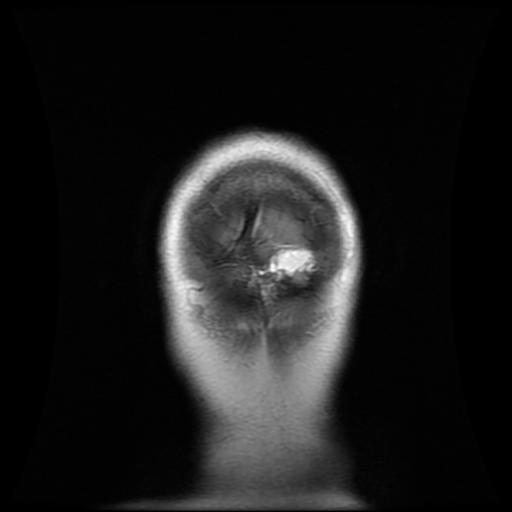
Label: meningioma